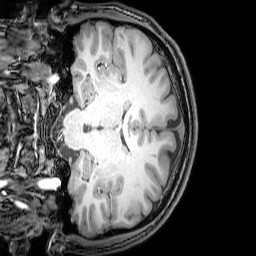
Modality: T1w
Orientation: coronal
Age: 20
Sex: male
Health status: healthy
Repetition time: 0.081 s
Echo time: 0.037 s